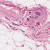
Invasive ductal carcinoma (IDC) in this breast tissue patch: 0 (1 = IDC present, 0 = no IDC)